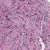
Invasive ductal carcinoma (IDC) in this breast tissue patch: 0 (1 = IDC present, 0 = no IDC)